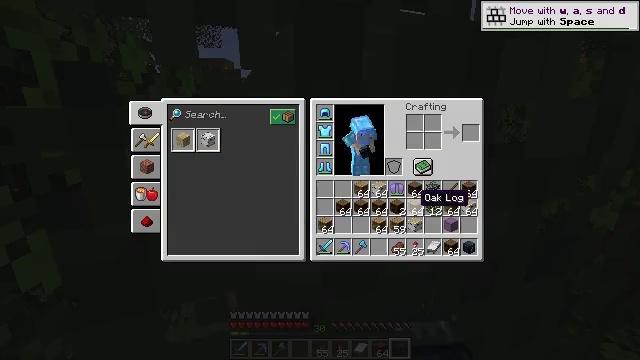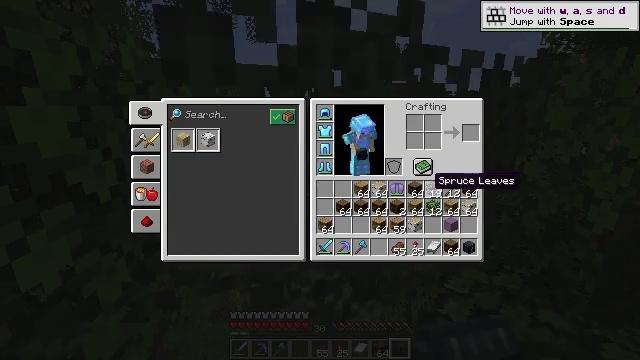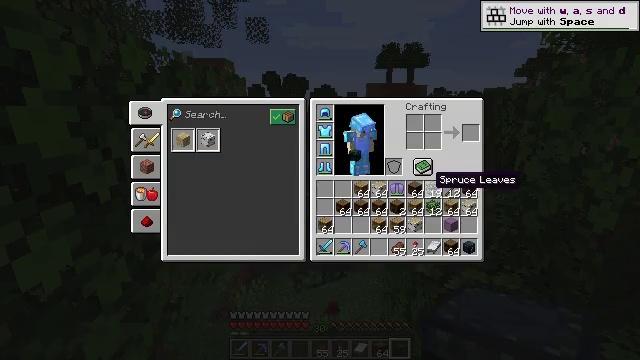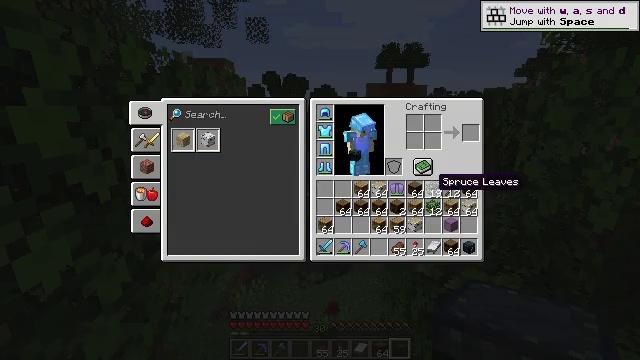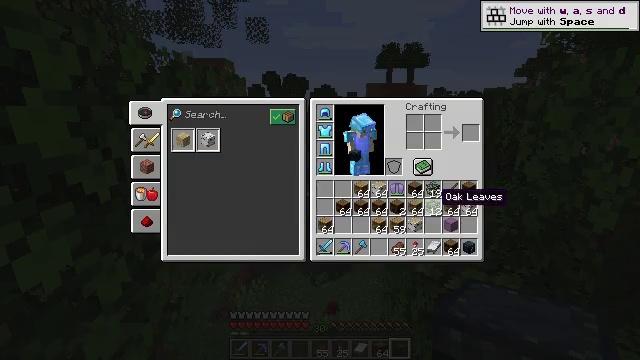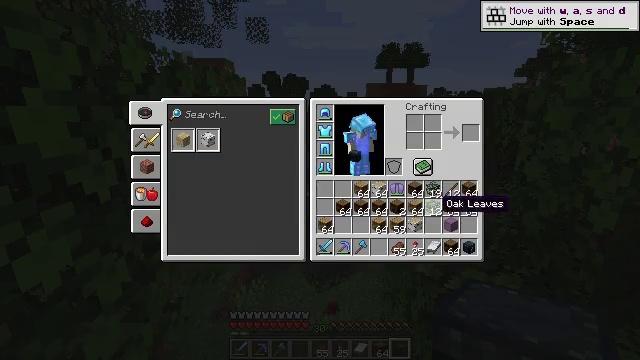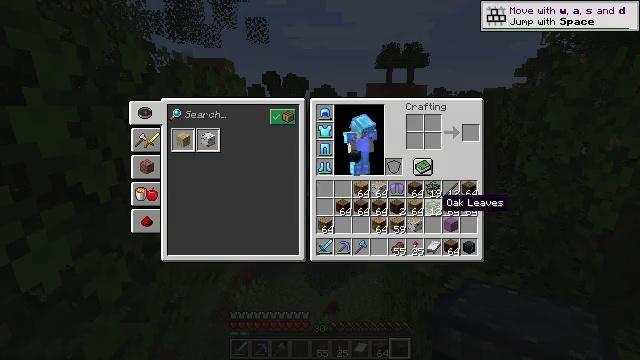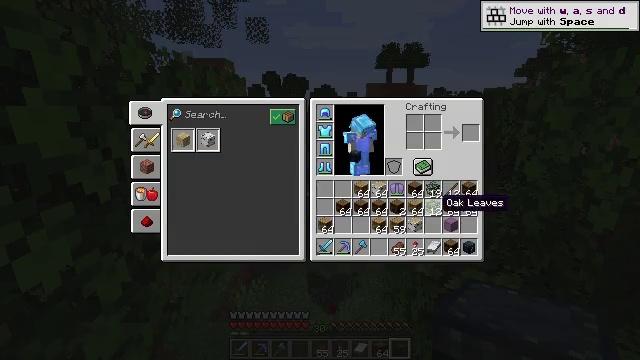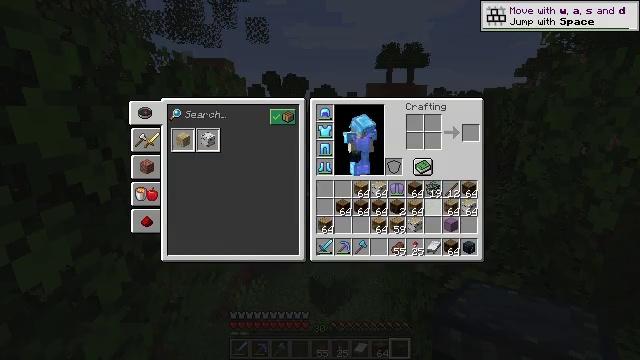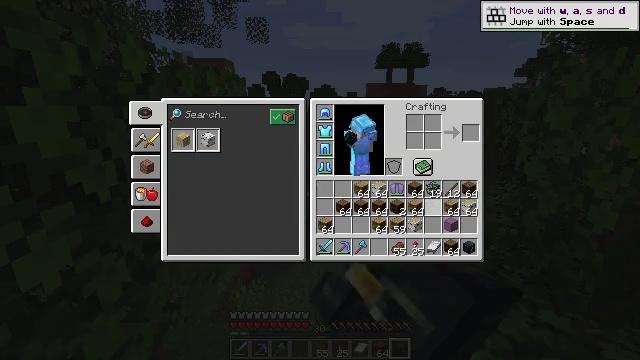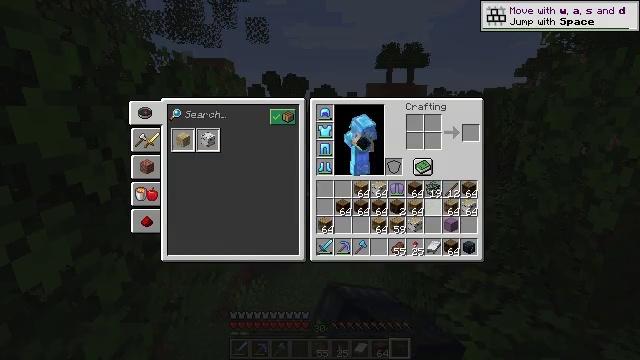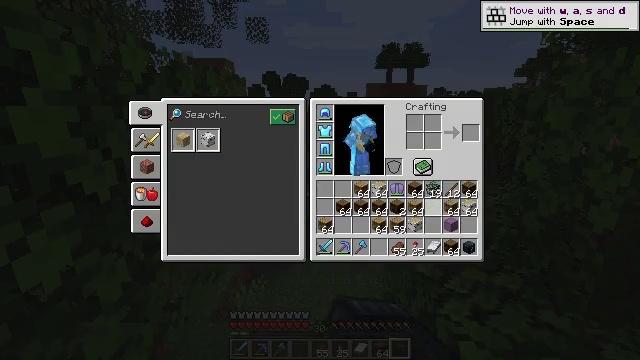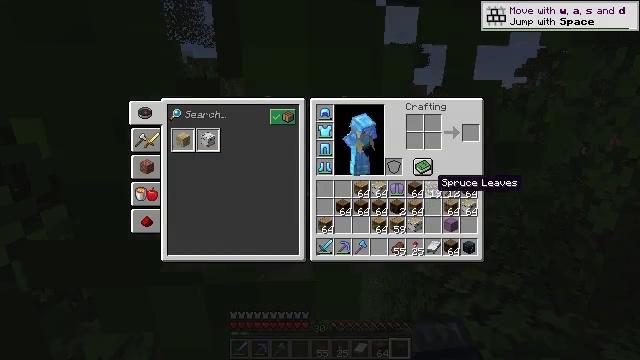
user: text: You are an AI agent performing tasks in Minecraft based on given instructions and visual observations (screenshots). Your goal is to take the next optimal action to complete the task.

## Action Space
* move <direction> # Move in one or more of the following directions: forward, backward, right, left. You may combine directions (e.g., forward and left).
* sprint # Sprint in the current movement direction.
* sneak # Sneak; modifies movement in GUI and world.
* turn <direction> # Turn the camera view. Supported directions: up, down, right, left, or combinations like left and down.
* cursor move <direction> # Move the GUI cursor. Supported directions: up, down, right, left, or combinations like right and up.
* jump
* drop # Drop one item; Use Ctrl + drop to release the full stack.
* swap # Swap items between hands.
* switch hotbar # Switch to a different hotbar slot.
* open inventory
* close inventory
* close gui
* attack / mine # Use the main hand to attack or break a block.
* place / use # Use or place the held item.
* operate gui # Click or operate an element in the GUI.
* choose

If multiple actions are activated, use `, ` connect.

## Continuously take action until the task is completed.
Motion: motion action
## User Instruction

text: Remove oak leaves from the inventory.
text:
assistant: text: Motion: sprint, cursor move right and up, open gui
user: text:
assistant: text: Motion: sprint
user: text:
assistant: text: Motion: sprint
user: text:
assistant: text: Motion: sprint, cursor move down
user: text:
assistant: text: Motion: sprint, cursor move down
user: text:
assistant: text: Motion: sprint
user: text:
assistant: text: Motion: sprint
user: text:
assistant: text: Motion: sprint, drop
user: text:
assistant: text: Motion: sprint, drop
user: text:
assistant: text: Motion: sprint, drop
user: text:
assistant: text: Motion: sprint, cursor move up
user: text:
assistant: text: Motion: sprint, cursor move up
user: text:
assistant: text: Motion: sprint